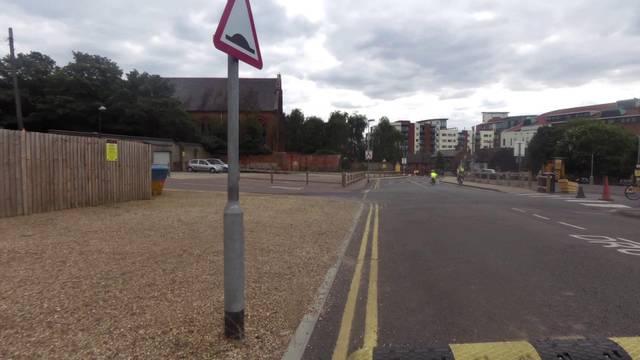
Region: United Kingdom
Coordinates: 52.054, 1.165